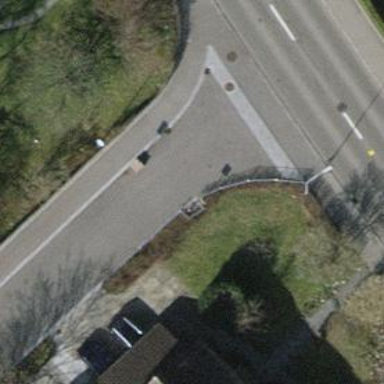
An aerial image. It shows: Traffic calming feature called choker.